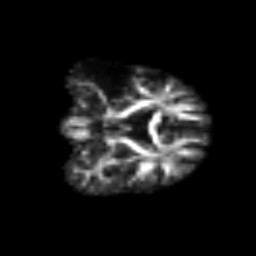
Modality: FA
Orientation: coronal
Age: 58
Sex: male
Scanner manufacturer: siemens
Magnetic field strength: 3 T
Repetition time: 3.2 s
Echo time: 0.081 s